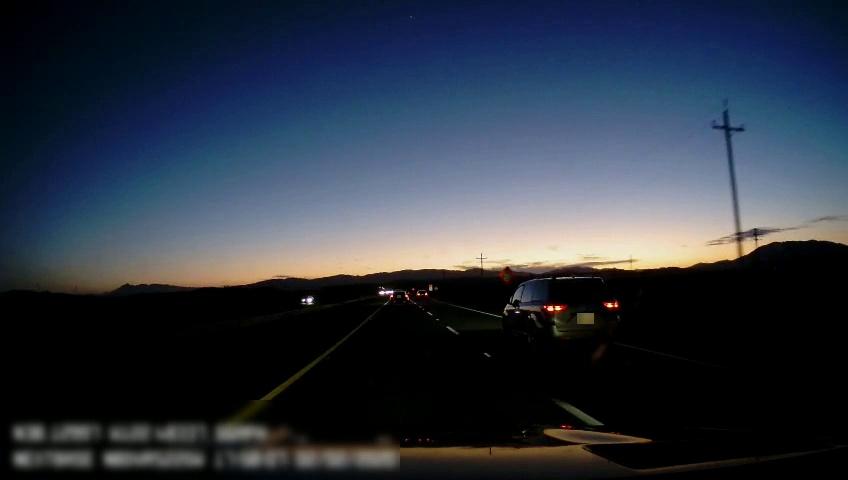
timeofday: Dusk/Dawn/Twilight
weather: Sunny
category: Drivable Space
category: Vehicles | Car
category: Vehicles | SUV
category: Vehicles | SUV
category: Vehicles | SUV
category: Lanes | Alternate Lane
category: Lanes | Current Lane
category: Lanes | Current Lane
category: Traffic | Signs